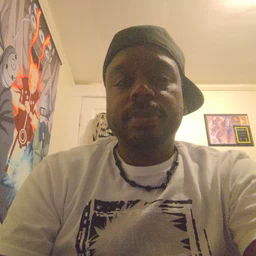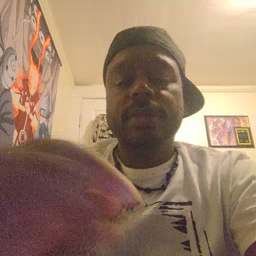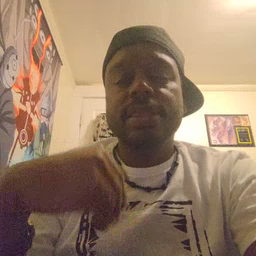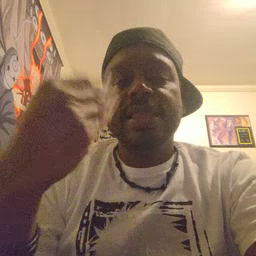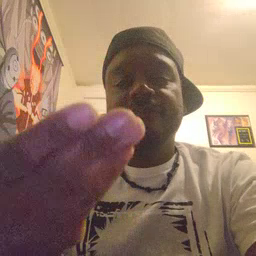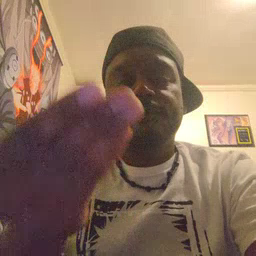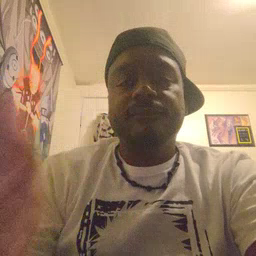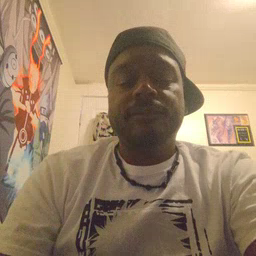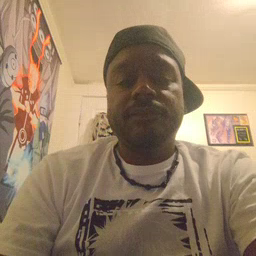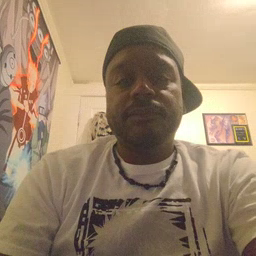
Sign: give